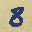
Label: 8